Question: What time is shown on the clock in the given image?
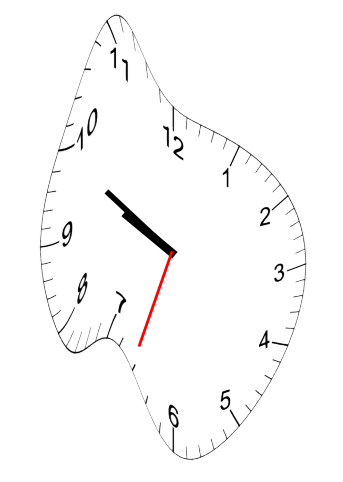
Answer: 09:49:33